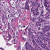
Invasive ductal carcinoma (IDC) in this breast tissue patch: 1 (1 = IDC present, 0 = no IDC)